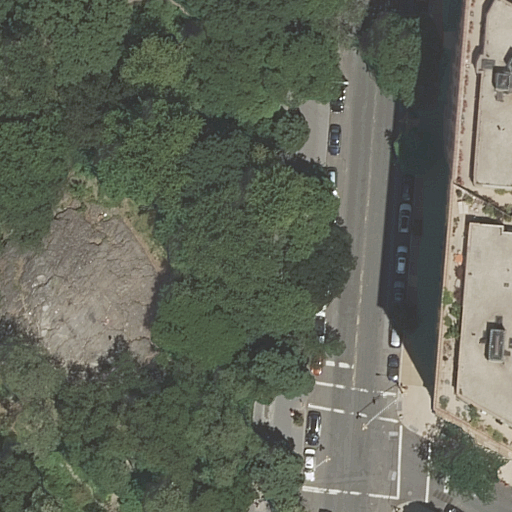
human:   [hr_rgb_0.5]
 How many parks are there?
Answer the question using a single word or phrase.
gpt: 1

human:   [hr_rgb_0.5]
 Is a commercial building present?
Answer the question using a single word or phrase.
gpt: no

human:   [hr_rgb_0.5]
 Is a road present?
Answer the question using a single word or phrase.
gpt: yes

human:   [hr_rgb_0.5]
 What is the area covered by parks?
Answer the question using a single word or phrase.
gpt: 434m2

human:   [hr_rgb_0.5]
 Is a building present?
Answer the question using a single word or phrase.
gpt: yes

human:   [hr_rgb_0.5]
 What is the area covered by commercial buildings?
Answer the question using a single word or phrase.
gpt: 0m2

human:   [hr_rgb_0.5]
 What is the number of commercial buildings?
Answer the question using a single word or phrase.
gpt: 0

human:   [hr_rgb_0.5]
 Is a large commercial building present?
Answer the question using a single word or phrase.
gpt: no

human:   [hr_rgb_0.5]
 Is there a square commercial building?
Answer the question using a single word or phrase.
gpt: no

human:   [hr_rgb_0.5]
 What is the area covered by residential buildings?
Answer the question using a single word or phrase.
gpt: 2560m2

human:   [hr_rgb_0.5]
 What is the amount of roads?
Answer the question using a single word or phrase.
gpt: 2

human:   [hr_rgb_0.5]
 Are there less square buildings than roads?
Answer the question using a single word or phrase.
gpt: yes

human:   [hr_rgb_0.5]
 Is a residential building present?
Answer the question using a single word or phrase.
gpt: yes

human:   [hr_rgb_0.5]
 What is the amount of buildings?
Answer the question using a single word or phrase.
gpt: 2

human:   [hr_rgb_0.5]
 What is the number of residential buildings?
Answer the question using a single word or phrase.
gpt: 2

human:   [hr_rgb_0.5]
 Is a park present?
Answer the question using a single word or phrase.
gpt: yes

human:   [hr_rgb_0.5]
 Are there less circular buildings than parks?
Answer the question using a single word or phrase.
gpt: yes

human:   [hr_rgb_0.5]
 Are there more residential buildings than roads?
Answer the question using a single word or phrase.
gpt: no

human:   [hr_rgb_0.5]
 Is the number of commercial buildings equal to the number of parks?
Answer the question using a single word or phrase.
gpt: no

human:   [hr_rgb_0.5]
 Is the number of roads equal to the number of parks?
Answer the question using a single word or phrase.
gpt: no

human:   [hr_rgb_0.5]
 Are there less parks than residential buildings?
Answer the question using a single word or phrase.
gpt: yes

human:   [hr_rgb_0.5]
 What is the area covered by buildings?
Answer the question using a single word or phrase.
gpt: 2560m2

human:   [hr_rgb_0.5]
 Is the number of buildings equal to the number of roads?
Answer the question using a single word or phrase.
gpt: yes

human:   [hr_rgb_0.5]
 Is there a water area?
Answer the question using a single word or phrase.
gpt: no

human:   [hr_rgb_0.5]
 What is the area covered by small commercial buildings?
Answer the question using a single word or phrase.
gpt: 0m2

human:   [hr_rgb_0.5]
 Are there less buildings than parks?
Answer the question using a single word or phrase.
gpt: no

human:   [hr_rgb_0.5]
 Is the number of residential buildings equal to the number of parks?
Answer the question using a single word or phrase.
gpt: no

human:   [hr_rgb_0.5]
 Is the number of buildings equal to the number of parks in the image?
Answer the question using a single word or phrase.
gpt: no

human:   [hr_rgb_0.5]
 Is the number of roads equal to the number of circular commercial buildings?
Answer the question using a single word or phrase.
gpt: no

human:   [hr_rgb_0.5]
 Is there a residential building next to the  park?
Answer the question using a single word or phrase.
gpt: yes

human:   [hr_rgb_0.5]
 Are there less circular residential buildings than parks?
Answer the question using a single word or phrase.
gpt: yes

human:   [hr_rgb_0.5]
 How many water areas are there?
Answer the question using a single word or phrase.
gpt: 0

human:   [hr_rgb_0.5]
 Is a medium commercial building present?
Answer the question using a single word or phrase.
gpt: no

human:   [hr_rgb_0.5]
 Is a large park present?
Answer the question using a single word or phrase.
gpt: no

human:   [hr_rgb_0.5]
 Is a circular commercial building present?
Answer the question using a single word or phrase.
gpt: no

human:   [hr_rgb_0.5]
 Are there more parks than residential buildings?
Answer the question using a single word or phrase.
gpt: no

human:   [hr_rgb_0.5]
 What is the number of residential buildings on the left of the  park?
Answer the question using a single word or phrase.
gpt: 0

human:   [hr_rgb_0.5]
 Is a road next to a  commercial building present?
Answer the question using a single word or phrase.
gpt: no

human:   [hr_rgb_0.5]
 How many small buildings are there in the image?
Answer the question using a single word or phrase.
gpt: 0

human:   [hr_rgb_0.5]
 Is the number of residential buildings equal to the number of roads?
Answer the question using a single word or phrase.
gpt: yes

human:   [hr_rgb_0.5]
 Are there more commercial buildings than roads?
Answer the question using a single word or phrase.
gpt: no

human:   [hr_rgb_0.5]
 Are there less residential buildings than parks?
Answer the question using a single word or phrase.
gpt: no

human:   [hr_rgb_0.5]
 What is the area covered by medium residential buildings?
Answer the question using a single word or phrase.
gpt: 0m2

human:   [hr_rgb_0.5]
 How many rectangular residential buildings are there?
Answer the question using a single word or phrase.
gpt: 0

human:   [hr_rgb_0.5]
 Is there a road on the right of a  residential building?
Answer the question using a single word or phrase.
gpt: no

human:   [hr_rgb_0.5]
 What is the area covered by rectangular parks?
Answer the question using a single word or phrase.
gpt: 434m2

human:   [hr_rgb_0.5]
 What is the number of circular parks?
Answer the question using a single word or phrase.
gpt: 0

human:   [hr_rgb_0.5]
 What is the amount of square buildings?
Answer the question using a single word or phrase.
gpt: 0

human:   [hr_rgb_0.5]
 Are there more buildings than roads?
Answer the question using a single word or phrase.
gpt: no

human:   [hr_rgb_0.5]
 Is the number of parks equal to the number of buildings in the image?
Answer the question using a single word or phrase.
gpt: no

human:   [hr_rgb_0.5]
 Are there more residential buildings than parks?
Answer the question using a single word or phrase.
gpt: yes

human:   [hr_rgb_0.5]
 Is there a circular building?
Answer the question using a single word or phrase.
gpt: no

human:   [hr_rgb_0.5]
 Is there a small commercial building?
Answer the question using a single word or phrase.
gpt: no

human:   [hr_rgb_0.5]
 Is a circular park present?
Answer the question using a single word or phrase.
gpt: no

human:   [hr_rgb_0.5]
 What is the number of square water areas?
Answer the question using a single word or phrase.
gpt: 0

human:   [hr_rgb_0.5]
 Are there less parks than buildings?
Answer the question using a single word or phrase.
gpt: yes

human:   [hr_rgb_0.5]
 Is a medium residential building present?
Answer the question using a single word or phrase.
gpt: no

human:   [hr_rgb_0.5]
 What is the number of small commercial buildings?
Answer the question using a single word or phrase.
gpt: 0

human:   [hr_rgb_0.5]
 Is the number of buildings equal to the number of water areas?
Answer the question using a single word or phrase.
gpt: no

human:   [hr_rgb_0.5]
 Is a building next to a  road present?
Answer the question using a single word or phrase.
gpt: yes

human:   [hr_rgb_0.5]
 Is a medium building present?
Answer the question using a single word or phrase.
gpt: no

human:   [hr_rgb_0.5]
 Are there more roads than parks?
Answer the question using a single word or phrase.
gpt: yes

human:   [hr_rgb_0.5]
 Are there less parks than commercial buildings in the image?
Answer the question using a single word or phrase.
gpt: no

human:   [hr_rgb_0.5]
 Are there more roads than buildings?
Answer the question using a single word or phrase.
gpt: no